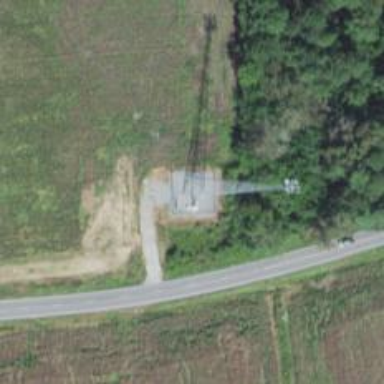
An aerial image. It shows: Man-made mast used for communication purposes.